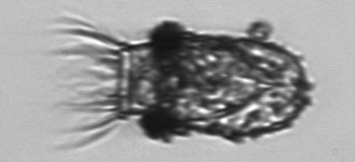
Label: Tintinnopsis